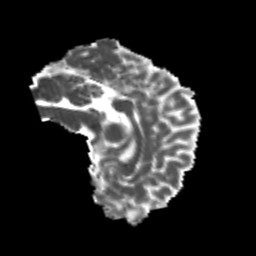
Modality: MD
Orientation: sagittal
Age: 21
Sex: male
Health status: healthy
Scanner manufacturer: philips
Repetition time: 7.39 s
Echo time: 0.08599 s